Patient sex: F
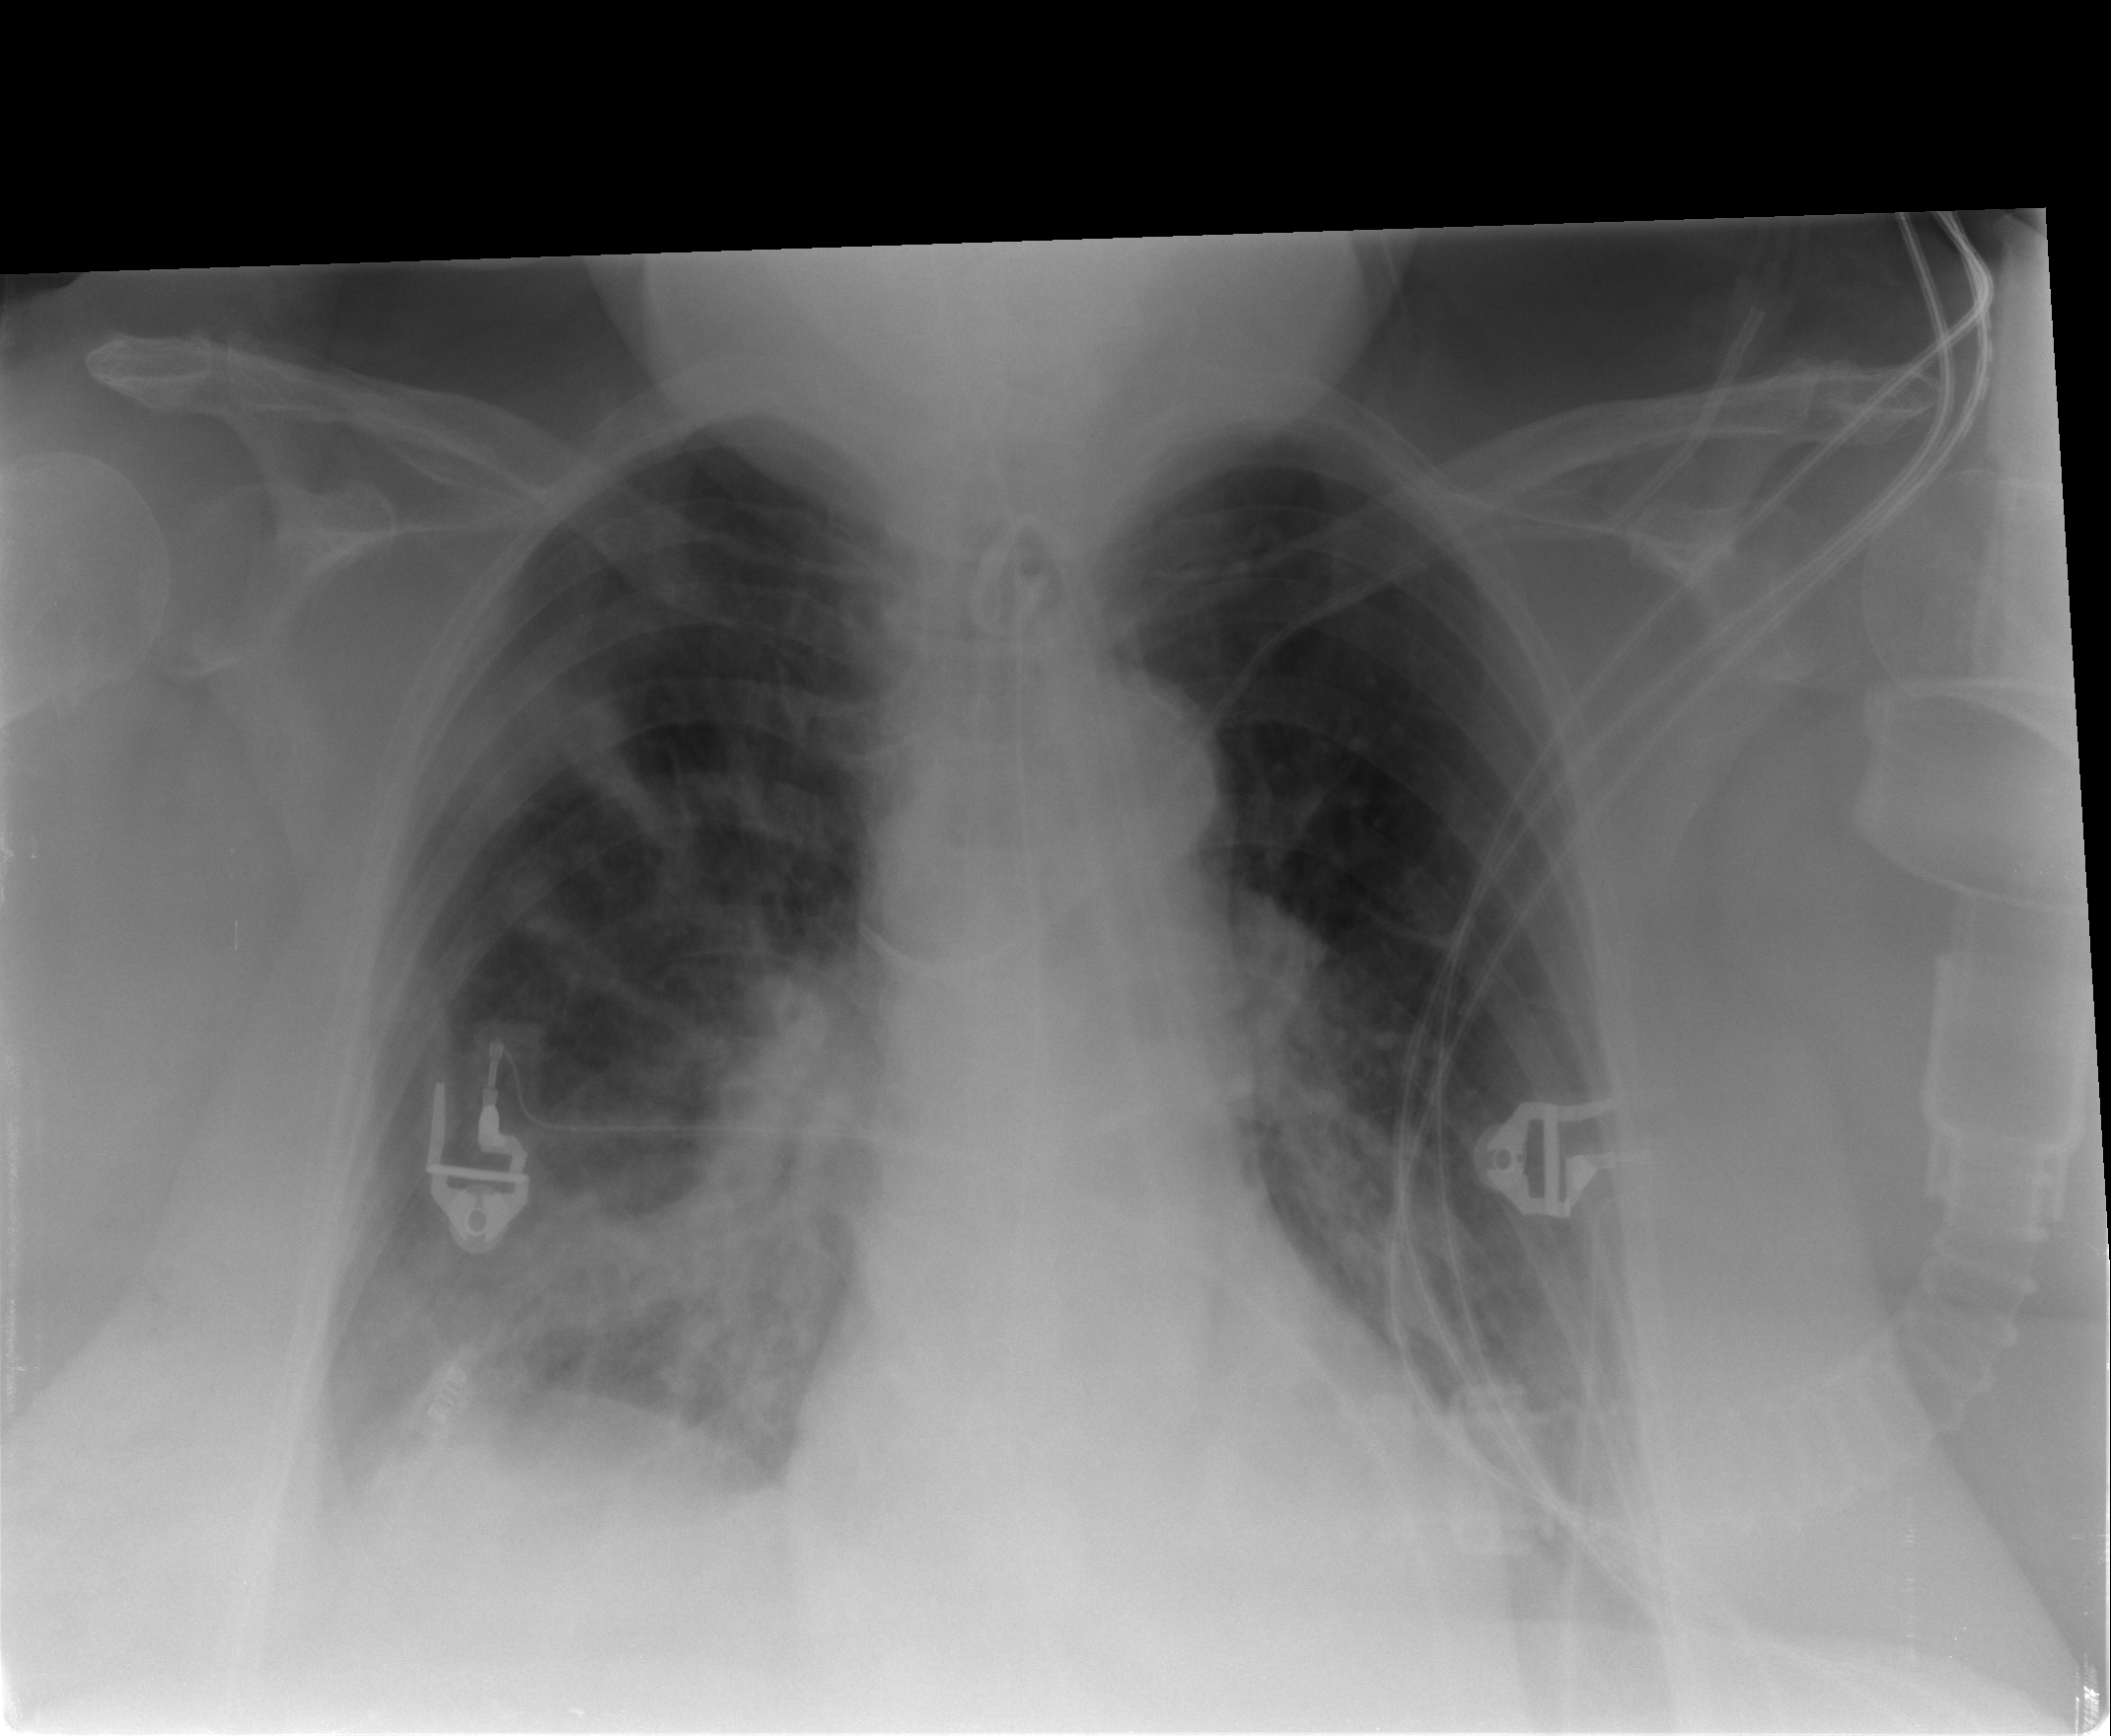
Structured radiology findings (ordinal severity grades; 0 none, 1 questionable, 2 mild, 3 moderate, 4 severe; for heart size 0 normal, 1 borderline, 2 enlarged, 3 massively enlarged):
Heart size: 0
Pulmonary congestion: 2
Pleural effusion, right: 2
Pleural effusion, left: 1
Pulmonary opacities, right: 2
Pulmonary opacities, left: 0
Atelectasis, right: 2
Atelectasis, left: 2